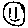
Label: smiley face